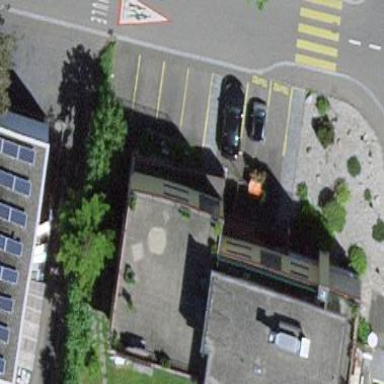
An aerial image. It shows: Building that houses restaurant.